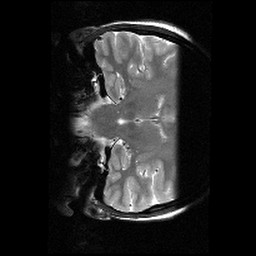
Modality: T2w
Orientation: coronal
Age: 23
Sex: female
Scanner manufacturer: siemens
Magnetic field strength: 3 T
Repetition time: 6.26 s
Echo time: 0.064 s